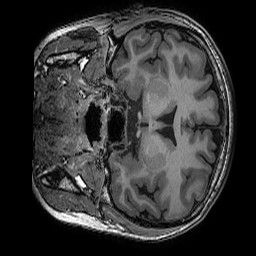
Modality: T1w
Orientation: coronal
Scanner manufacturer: ge
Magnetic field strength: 3 T
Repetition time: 0.008512 s
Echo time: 0.003336 s